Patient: sex M, age 32
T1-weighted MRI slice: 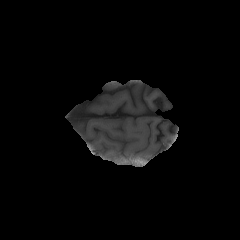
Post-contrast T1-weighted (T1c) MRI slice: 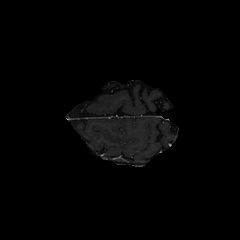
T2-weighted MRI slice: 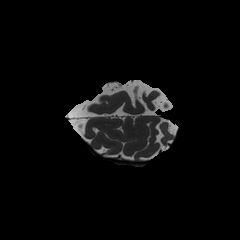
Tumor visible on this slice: no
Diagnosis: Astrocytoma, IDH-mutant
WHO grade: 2